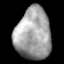
Tissue: lung
Cell type: Epithelial cells
Senescence score: 0.2283
Nuclear area (px): 1790
Mean DAPI intensity: 161.701